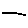
Label: line